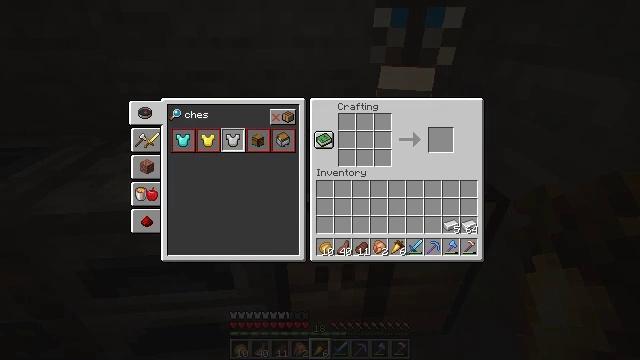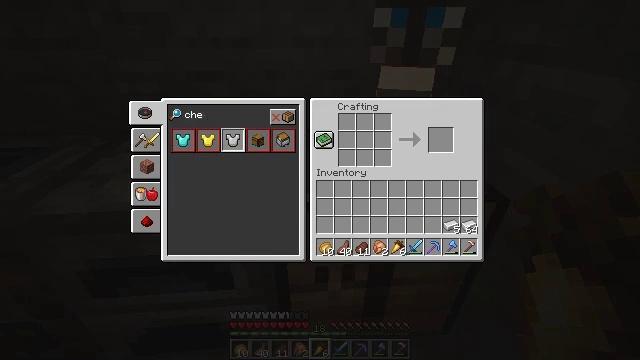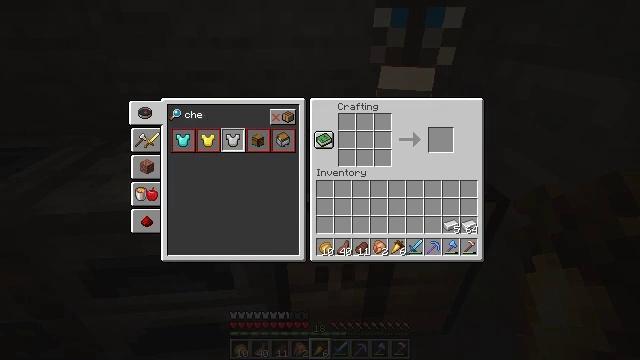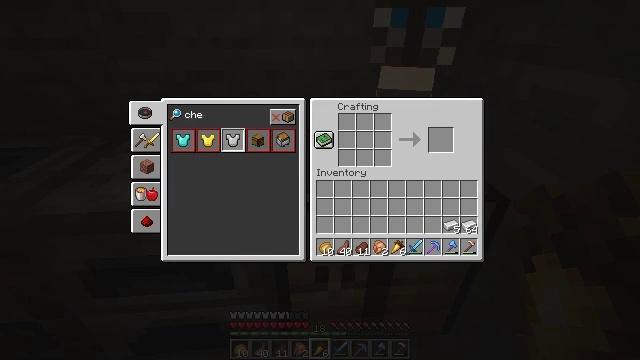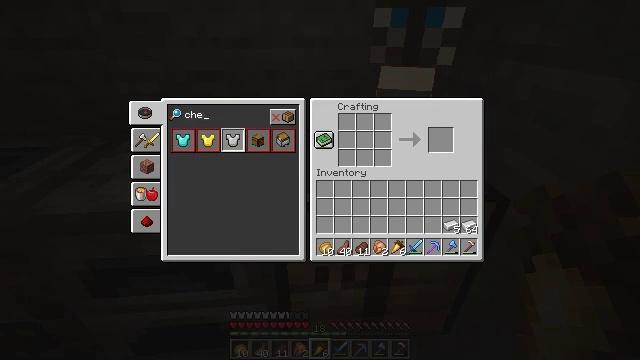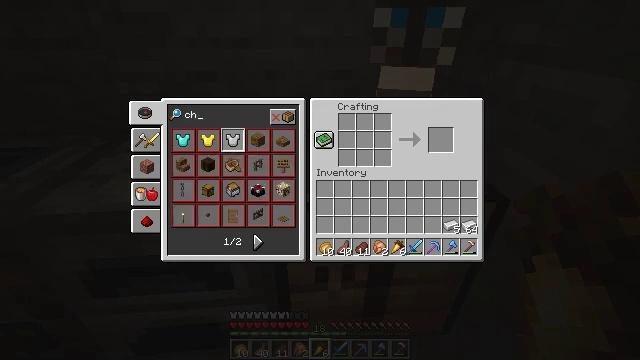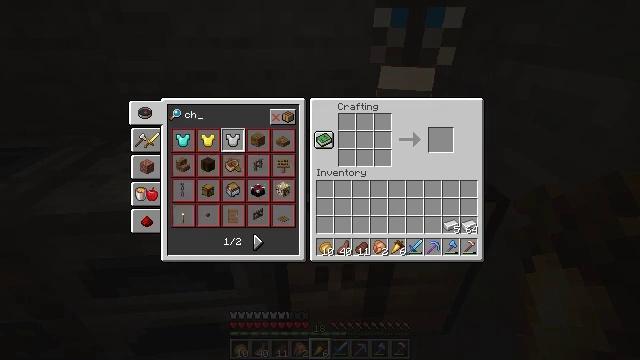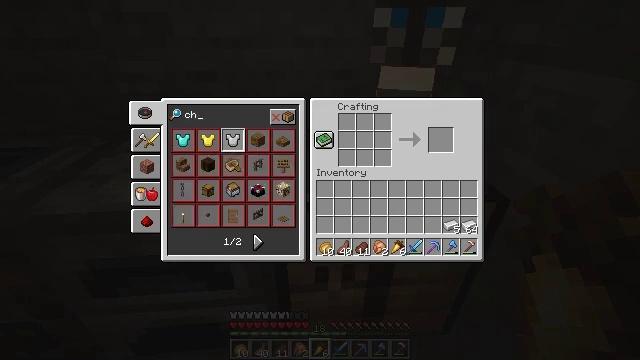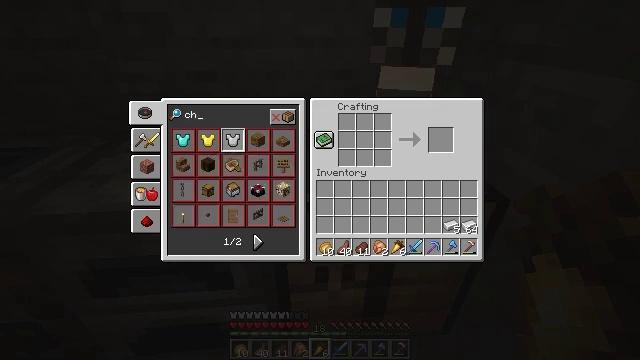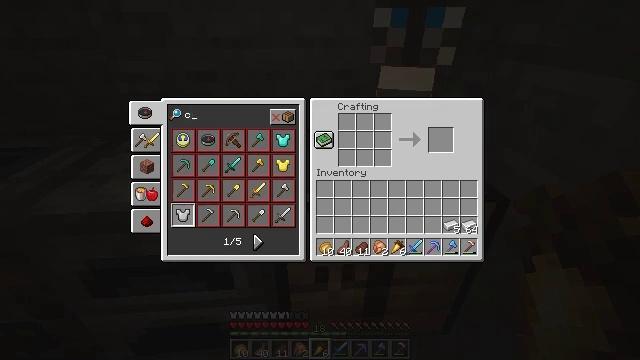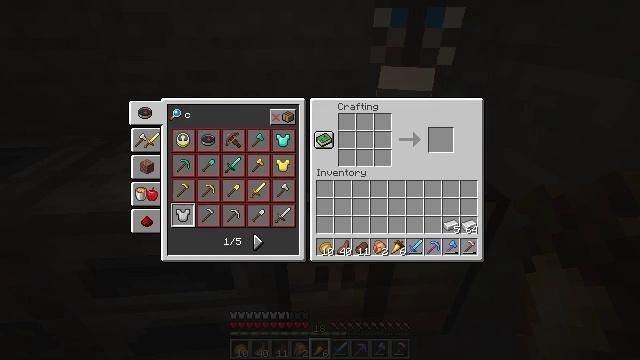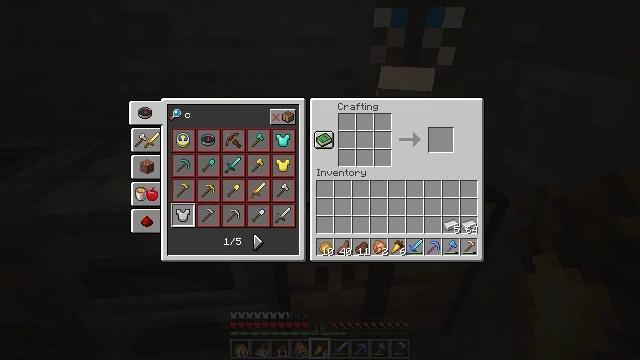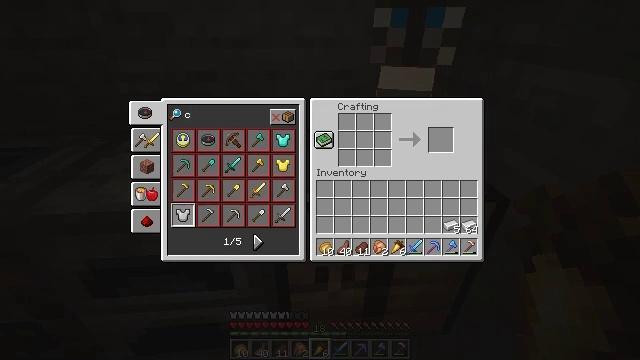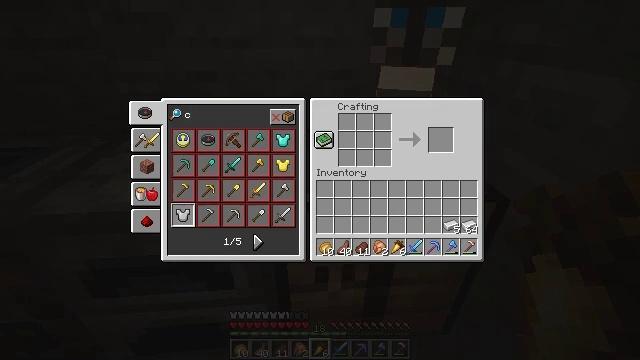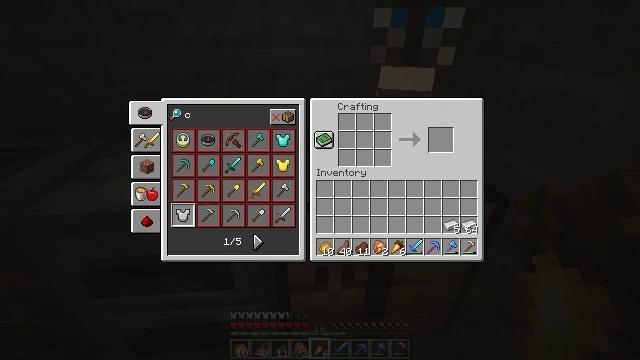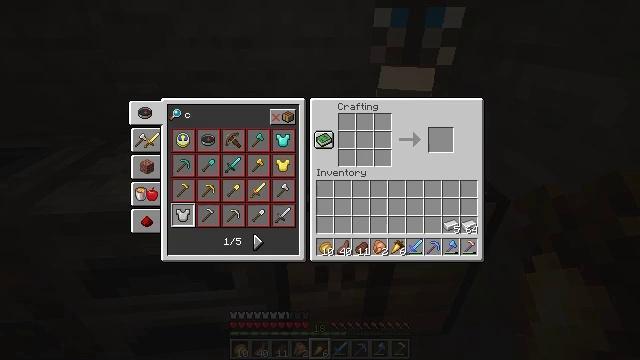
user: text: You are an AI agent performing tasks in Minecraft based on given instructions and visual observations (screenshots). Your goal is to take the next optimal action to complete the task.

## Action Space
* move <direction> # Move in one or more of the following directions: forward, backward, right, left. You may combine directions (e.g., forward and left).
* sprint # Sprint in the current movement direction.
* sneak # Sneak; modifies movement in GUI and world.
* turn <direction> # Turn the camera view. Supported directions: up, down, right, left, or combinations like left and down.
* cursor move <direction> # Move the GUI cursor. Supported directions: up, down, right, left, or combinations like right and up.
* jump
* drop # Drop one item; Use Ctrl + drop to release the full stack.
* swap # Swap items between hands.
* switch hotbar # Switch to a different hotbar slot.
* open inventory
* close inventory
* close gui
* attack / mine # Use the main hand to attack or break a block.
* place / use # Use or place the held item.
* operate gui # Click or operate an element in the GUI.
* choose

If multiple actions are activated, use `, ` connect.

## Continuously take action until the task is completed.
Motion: motion action
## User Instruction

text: Craft a tripwire hook.
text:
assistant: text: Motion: no_op
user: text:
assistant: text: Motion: no_op
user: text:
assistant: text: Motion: no_op
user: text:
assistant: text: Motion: no_op
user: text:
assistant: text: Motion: no_op
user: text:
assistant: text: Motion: no_op
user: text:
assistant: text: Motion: no_op
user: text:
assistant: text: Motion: no_op
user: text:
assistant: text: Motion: no_op
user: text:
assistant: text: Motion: no_op
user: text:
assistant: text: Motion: no_op
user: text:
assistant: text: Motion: no_op
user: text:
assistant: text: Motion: no_op
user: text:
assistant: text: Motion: no_op
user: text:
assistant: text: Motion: no_op
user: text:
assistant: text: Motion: no_op
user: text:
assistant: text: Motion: no_op
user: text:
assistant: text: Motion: no_op
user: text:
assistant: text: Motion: no_op
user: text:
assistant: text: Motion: no_op
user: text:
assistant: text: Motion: no_op
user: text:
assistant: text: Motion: no_op
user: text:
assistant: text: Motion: no_op
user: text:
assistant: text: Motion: no_op
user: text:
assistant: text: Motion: no_op
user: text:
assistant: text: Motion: no_op
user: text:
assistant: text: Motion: no_op
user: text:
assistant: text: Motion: no_op
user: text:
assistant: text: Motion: no_op
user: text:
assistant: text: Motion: no_op